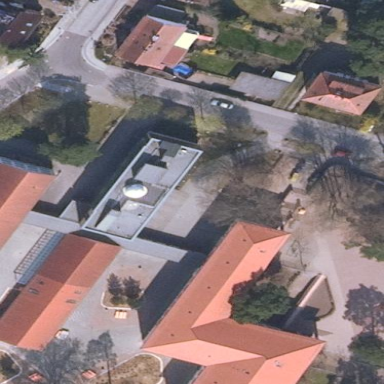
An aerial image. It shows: School building.